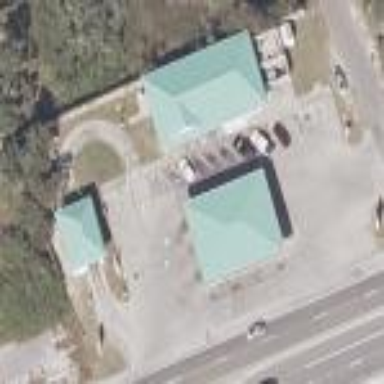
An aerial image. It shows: Convenience store that also serves as fuel station.